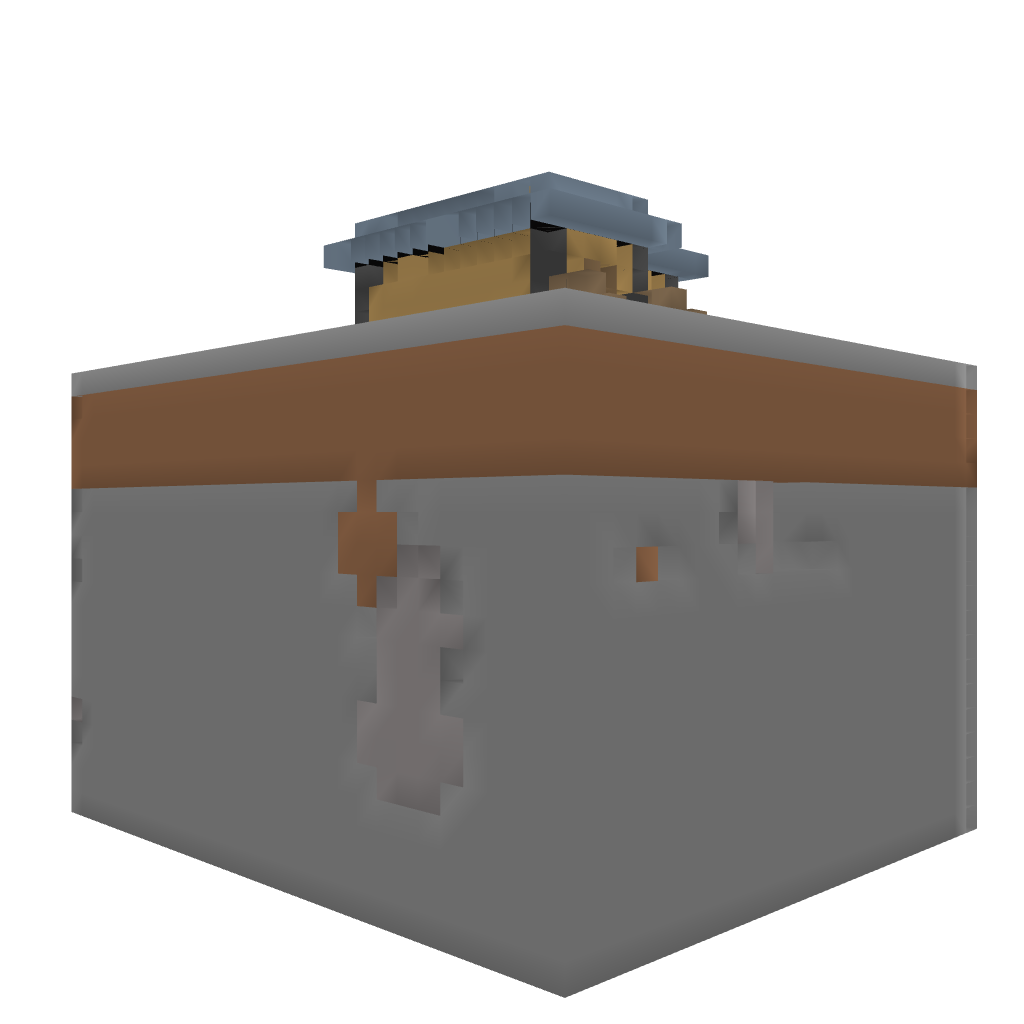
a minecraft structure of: Torture Chamber v1.0